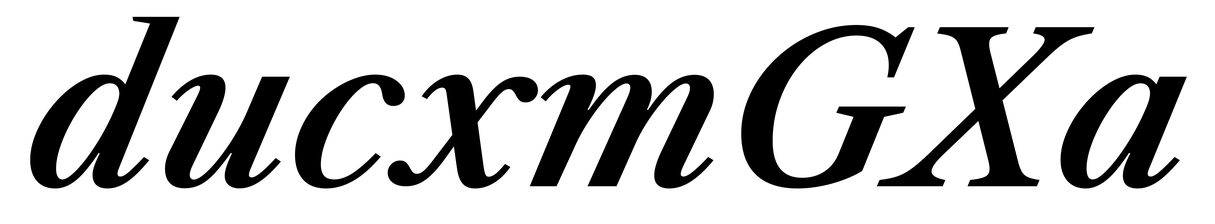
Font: LibreCaslonText-Italic_SemiBold_Italic